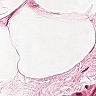
Metastatic tissue present: no